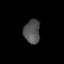
Tissue: lung
Cell type: Epithelial cells
Senescence score: 0.171
Nuclear area (px): 381
Mean DAPI intensity: 82.047